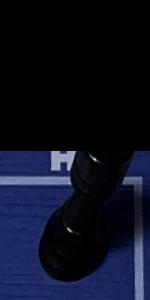
Label: Rook_Black